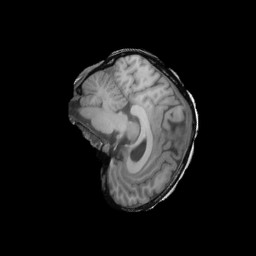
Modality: T1w
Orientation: sagittal
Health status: ill
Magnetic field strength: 3 T